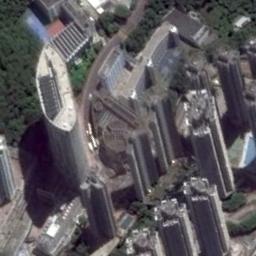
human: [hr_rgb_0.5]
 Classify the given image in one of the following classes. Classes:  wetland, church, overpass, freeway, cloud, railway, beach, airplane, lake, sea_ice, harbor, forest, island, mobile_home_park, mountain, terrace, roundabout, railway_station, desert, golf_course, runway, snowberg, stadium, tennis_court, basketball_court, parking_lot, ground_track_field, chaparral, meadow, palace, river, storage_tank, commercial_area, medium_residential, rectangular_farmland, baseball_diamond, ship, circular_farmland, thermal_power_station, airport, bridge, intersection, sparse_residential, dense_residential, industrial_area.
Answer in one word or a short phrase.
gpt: commercial_area